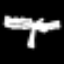
Label: palm tree